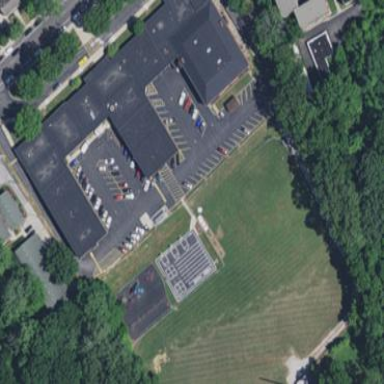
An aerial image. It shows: School.